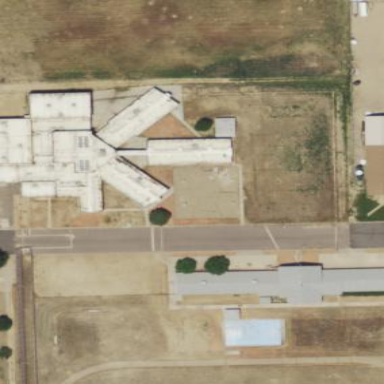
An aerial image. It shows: Prison.